Question: I am using tiny mce (a kind of editor like fckeditor ) .so i use that to get my news content .
when i save the content of tiny mce textbox something like this is saved to the database :
'''
<p>this is a test </p>
<p>good luck</p>
'''
I use the '@html.raw(newstext)' .But the browser shows this :

best regards.
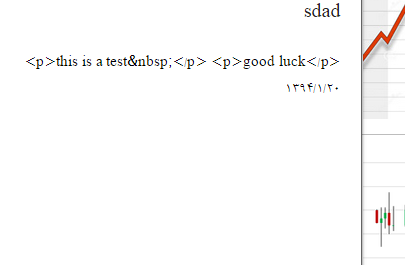
Answer: The content is stored in your database as encoded HTML so to display it you need to decode. So this should work:
'''
@Html.Raw(HttpUtility.HtmlDecode(newstext))
'''
Or you can most likely drop the 'Raw' method too and just go with:
'''
@HttpUtility.HtmlDecode(newstext)
'''